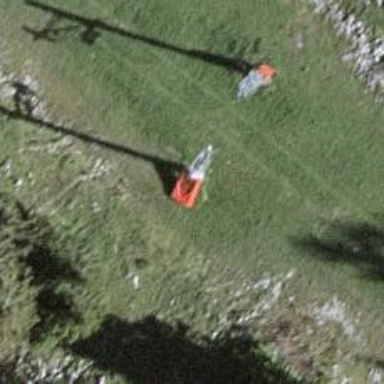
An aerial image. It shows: Pylon used for aerialway.